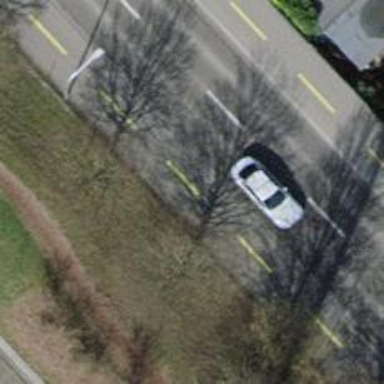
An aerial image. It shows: Asphalt path that serves as sidewalk.